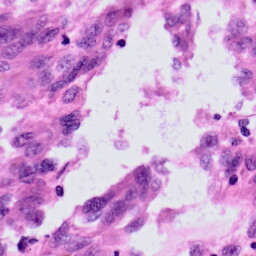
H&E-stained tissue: Skin